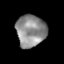
Tissue: prostate
Cell type: T cells
Senescence score: 0.3252
Nuclear area (px): 935
Mean DAPI intensity: 140.125